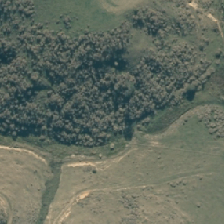
Land cover: manuka_kanuka